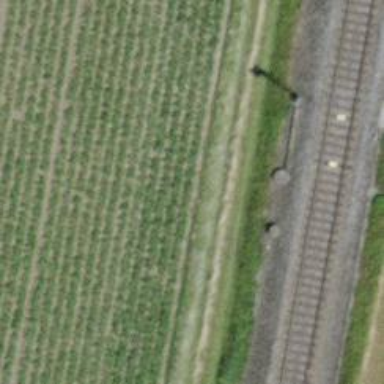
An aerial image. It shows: Track with grade 3 surface.